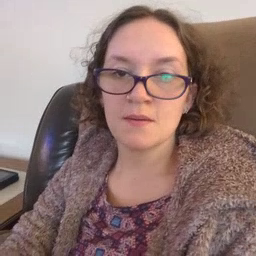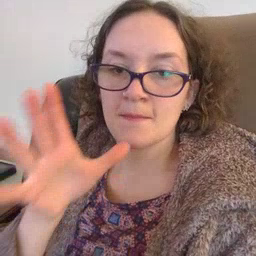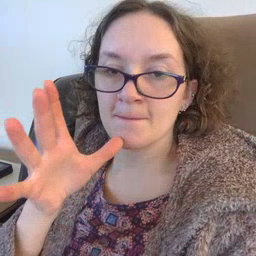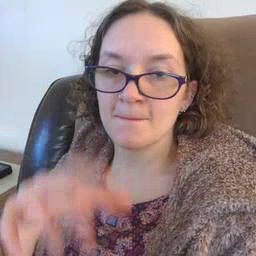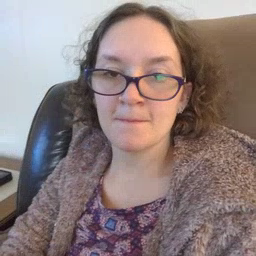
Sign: mom